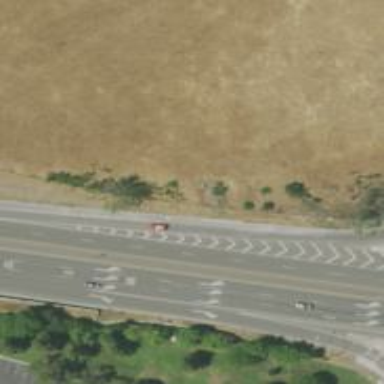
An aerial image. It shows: This image shows trunk highway that functions as expressway.